Field crop: tomato
Growth stage: 1
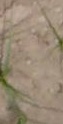
Species: cyperus